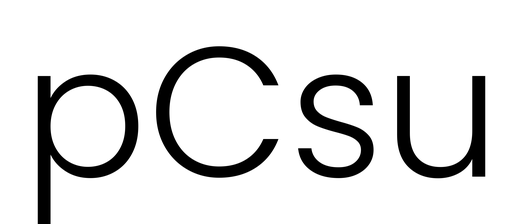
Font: Poppins-Light